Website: macys
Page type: customer-info-address
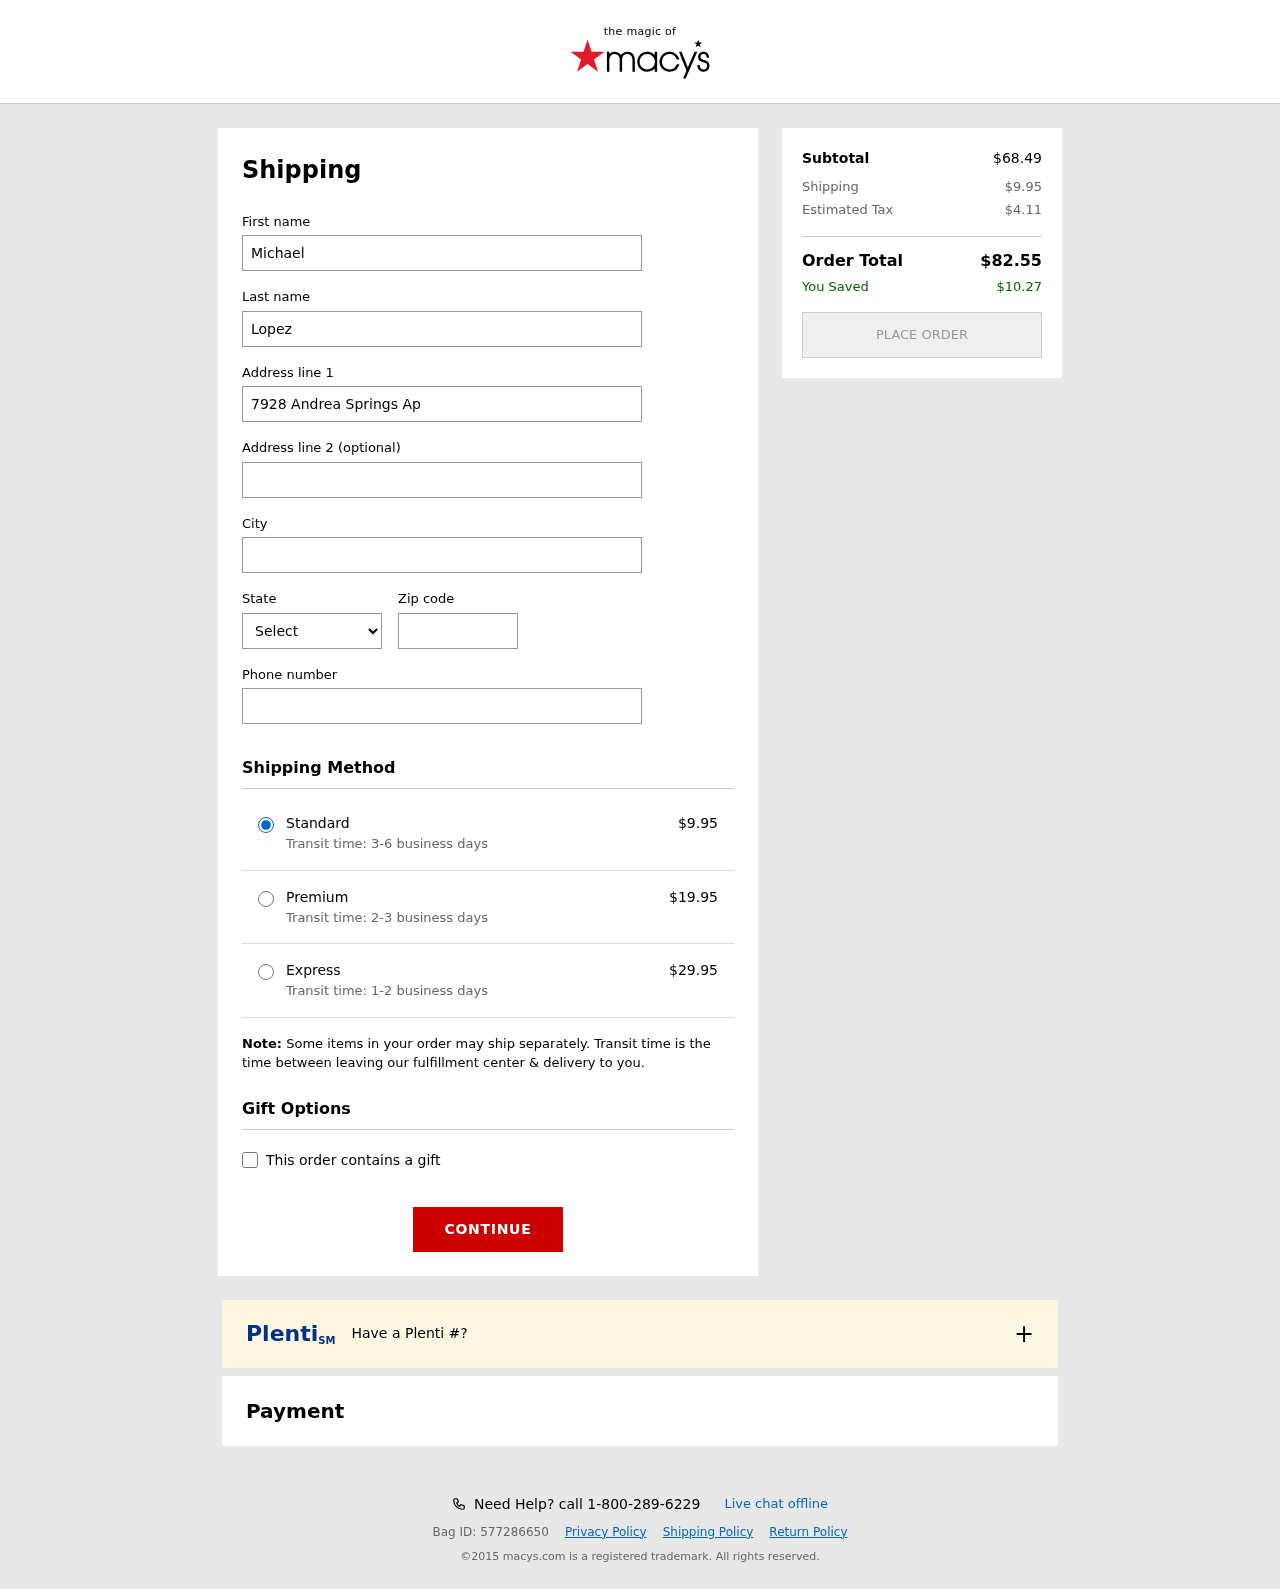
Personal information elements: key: PII_CITY
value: Lake Virginiaton
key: PII_FIRSTNAME
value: Michael
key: PII_LASTNAME
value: Lopez
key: PII_PHONE
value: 2099735211
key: PII_POSTCODE
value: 31395
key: PII_STATE_ABBR
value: HI
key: PII_STREET
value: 7928 Andrea Springs Apt. 313
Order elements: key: ORDER_SHIPPING_COST
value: $9.95
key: ORDER_SHIPPING_COST_PREMIUM
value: $19.95
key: ORDER_SHIPPING_COST_EXPRESS
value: $29.95
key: ORDER_SUBTOTAL
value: $68.49
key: ORDER_TAX
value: $4.11
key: ORDER_TOTAL
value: $82.55
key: ORDER_SAVINGS
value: $10.27